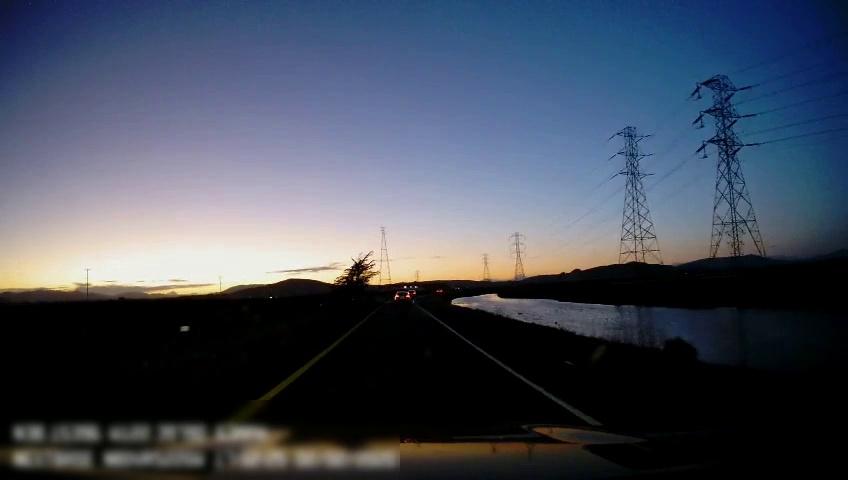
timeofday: Dusk/Dawn/Twilight
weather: Sunny
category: Drivable Space
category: Vehicles | Car
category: Lanes | Current Lane
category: Lanes | Current Lane